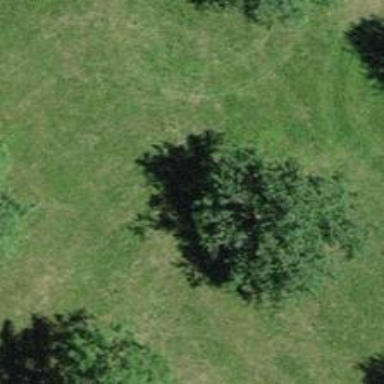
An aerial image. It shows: Single tag "natural: tree."